Field crop: tomato
Growth stage: 2
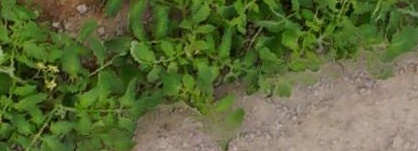
Species: tomato